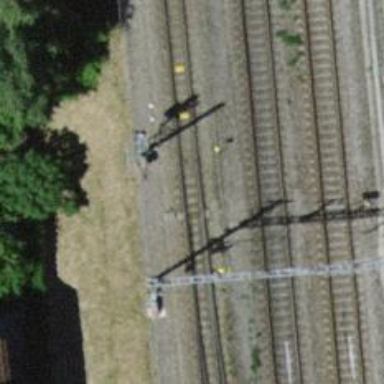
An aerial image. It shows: Railway signal.